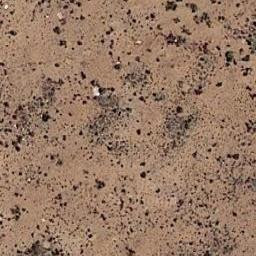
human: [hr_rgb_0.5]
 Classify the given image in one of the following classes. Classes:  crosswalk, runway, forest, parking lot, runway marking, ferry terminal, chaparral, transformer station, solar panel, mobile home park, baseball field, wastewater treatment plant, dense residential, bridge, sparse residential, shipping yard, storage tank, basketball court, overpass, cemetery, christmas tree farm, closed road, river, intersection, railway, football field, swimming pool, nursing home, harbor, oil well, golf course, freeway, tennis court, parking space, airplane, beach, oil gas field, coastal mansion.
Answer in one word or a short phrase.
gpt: chaparral